Field crop: tomato
Growth stage: 1
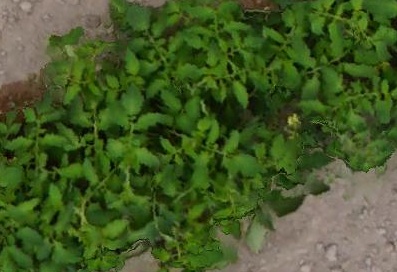
Species: tomato